Question:
better quality: <URL>
What i'm doing wrong? Record is class similar to List.
The goal: i want to save my 'Records' in 'Storage'. Should I rewrite 'Storage'?
Also attached 'Record class':
'''
public class Record {
private int number;
private int count;
private Object code;
public Record(int number, int count, Object code)
{
this.number = number;
this.count = count;
this.code = code;
}
'''
Error: variable "storage" might not have been initialized
I can't initialize this variable, if i not have data for that moment.
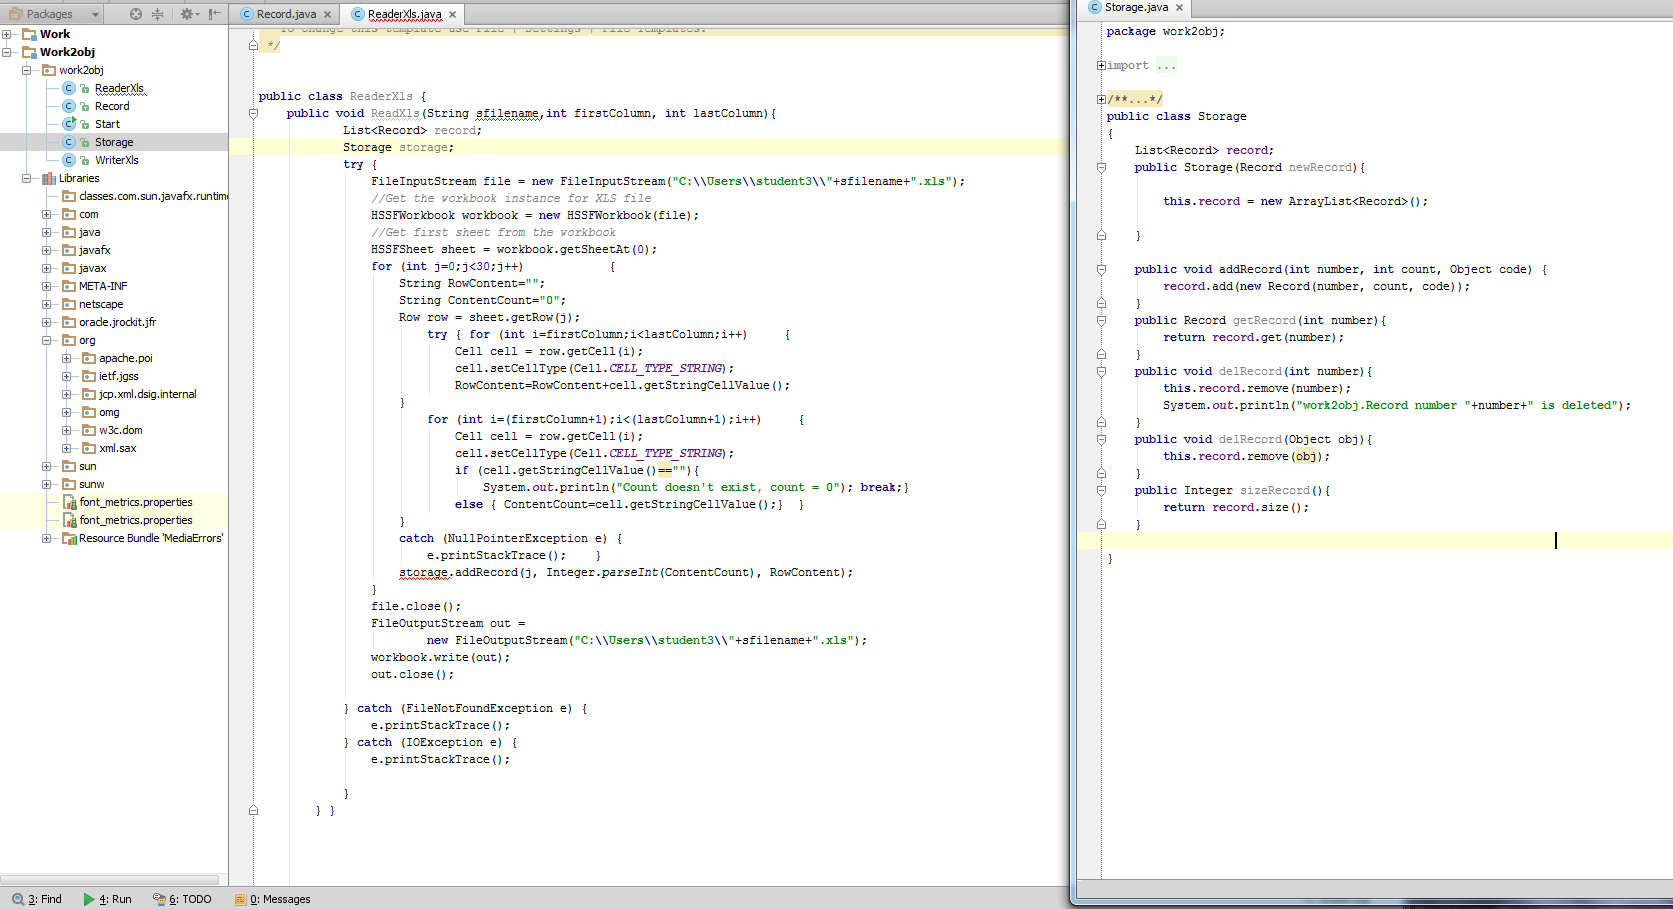
Answer: Your 'storage' variable is just declared but never initialized, thus you get an error when using it. You should at least use:
'''
Storage storage = new Storage();
'''
Since your 'Storage' needs a 'Record' variable to be created, a better strategy would be
'''
Storage storage = null;
try {
// ...
if (storage == null) {
storage = new Storage(new Record(j, Integer.parseInt(ContentCount), RowContent));
} else {
storage.addRecord(j, Integer.parseInt(ContentCount), RowContent));
}
} catch (...) {
// ...
}
'''
As you can see, this code is based on your current design that leads to problems instead of readability and usability of your 'Storage' class. Some recomendations:
- 'null''Record'- 'List<Record> record''List''recordList'- 'Record'
Following these recommendations, your code should look like this:
'''
public class Storage {
List<Record> recordList;
public Storage() {
this.recordList = new ArrayList<Record>();
}
public void addRecord(Record record) {
recordList.add(record);
}
}
// previous code ...
Storage storage = new Storage();
try {
// ...
Record record = new Record(j, Integer.parseInt(ContentCount), RowContent));
storage.add(record);
} catch (...) {
// ...
}
'''
Hint: Next time, instead of showing an image of your current code, show a <URL> of your actual code.